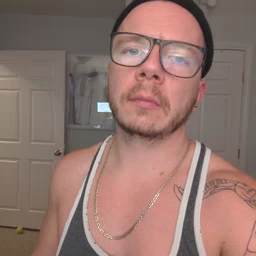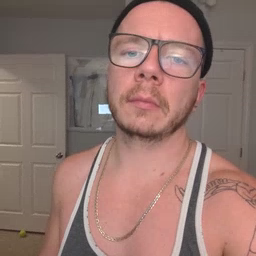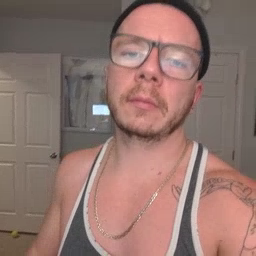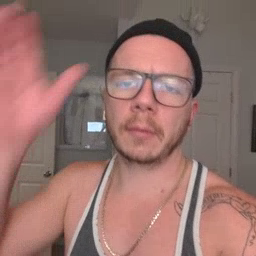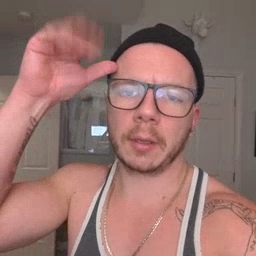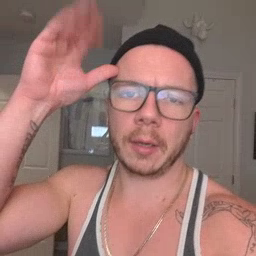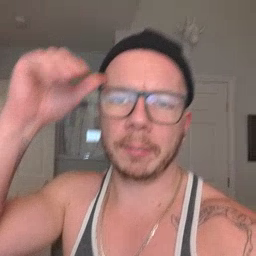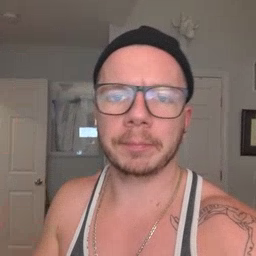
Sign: donkey